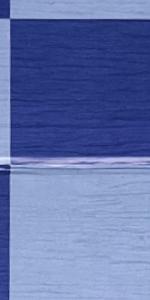
Label: Empty